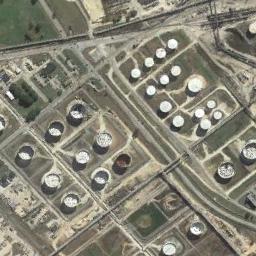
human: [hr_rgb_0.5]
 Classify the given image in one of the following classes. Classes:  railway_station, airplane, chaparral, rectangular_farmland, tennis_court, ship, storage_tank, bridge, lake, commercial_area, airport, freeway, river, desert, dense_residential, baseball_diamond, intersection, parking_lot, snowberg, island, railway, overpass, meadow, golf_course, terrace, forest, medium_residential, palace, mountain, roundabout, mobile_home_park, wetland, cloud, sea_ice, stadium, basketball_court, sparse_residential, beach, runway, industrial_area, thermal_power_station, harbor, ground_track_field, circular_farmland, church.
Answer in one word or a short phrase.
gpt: storage_tank